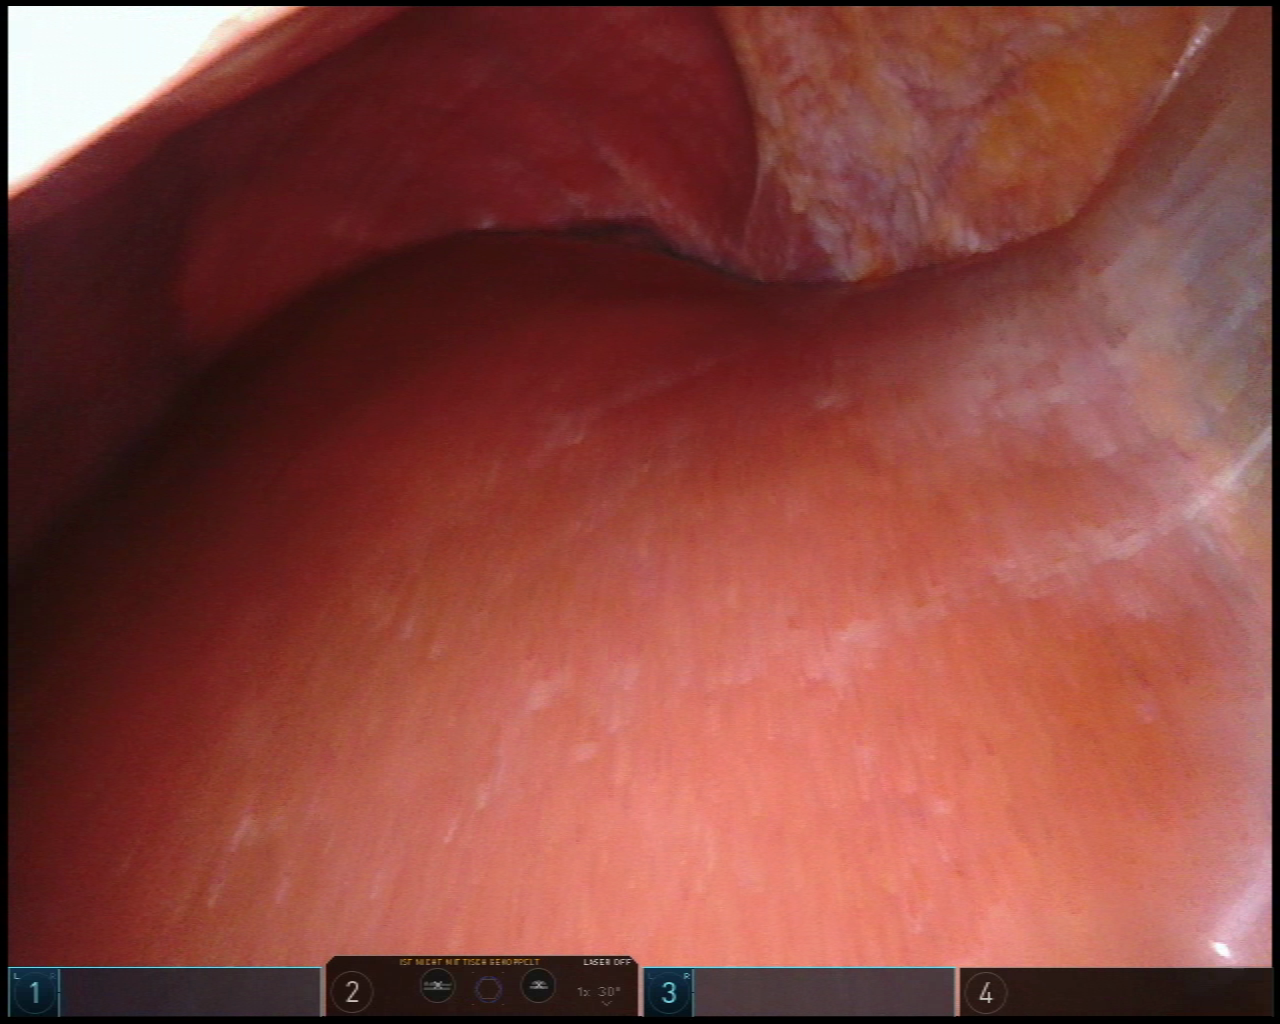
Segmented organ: liver
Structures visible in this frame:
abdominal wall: yes
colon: no
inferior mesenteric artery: no
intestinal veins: no
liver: yes
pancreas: no
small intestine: no
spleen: no
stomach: no
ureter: no
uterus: no
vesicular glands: no